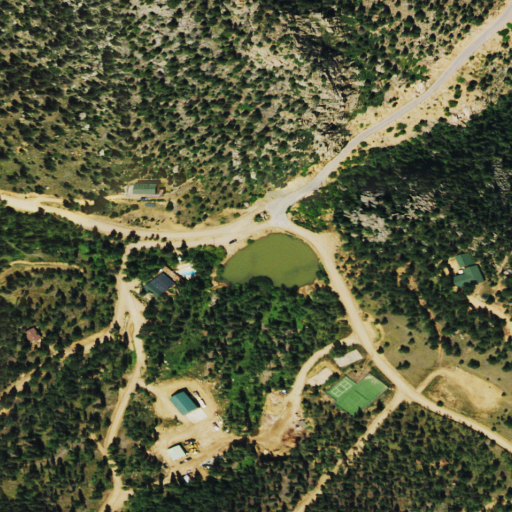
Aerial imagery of plain(s) in Colorado named Crystal Park containing evergreen forest, shrub, grassland, deciduous forest, open development, open water, and woody wetlands